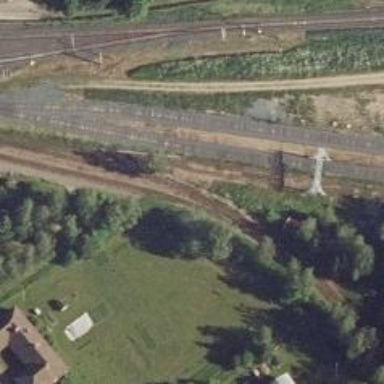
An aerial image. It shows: Siding used for narrow gauge railway.